Question: I may not be an SQL expert, but when doing performance tests, I have seen that EF6 (Code-First) generates the following statement:
'''
SELECT
[UnionAll3].[C2] AS [C1],
[UnionAll3].[C3] AS [C2],
[UnionAll3].[C4] AS [C3],
[UnionAll3].[C5] AS [C4],
[UnionAll3].[C6] AS [C5],
[UnionAll3].[C7] AS [C6],
[UnionAll3].[C8] AS [C7],
[UnionAll3].[C1] AS [C8],
[UnionAll3].[C9] AS [C9],
[UnionAll3].[C10] AS [C10],
[UnionAll3].[C11] AS [C11],
[UnionAll3].[C12] AS [C12],
[UnionAll3].[C13] AS [C13],
[UnionAll3].[C14] AS [C14],
[UnionAll3].[C15] AS [C15],
[UnionAll3].[C16] AS [C16],
[UnionAll3].[C17] AS [C17],
[UnionAll3].[C18] AS [C18],
[UnionAll3].[C19] AS [C19],
[UnionAll3].[C20] AS [C20],
[UnionAll3].[C21] AS [C21],
[UnionAll3].[C22] AS [C22],
[UnionAll3].[C23] AS [C23],
[UnionAll3].[C24] AS [C24],
[UnionAll3].[C25] AS [C25],
[UnionAll3].[C26] AS [C26],
[UnionAll3].[C27] AS [C27],
[UnionAll3].[C28] AS [C28],
[UnionAll3].[C29] AS [C29]
FROM (SELECT
[UnionAll2].[C1] AS [C1],
[UnionAll2].[C2] AS [C2],
[UnionAll2].[C3] AS [C3],
[UnionAll2].[C4] AS [C4],
[UnionAll2].[C5] AS [C5],
[UnionAll2].[C6] AS [C6],
[UnionAll2].[C7] AS [C7],
[UnionAll2].[C8] AS [C8],
[UnionAll2].[C9] AS [C9],
[UnionAll2].[C10] AS [C10],
[UnionAll2].[C11] AS [C11],
[UnionAll2].[C12] AS [C12],
[UnionAll2].[C13] AS [C13],
[UnionAll2].[C14] AS [C14],
[UnionAll2].[C15] AS [C15],
[UnionAll2].[C16] AS [C16],
[UnionAll2].[C17] AS [C17],
[UnionAll2].[C18] AS [C18],
[UnionAll2].[C19] AS [C19],
[UnionAll2].[C20] AS [C20],
[UnionAll2].[C21] AS [C21],
[UnionAll2].[C22] AS [C22],
[UnionAll2].[C23] AS [C23],
[UnionAll2].[C24] AS [C24],
[UnionAll2].[C25] AS [C25],
[UnionAll2].[C26] AS [C26],
[UnionAll2].[C27] AS [C27],
[UnionAll2].[C28] AS [C28],
[UnionAll2].[C29] AS [C29]
FROM (SELECT
[UnionAll1].[C1] AS [C1],
[UnionAll1].[Id] AS [C2],
[UnionAll1].[Id1] AS [C3],
[UnionAll1].[Ident] AS [C4],
[UnionAll1].[DescriptionLong] AS [C5],
[UnionAll1].[DescriptionShort1] AS [C6],
[UnionAll1].[DescriptionShort2] AS [C7],
[UnionAll1].[ArticleGroup] AS [C8],
[UnionAll1].[Id2] AS [C9],
[UnionAll1].[Id3] AS [C10],
[UnionAll1].[Barcode] AS [C11],
[UnionAll1].[Amount] AS [C12],
[UnionAll1].[StorageLocation] AS [C13],
[UnionAll1].[Article_Id] AS [C14],
[UnionAll1].[C2] AS [C15],
[UnionAll1].[C3] AS [C16],
[UnionAll1].[C4] AS [C17],
[UnionAll1].[C5] AS [C18],
[UnionAll1].[C6] AS [C19],
[UnionAll1].[C7] AS [C20],
[UnionAll1].[C8] AS [C21],
[UnionAll1].[C9] AS [C22],
[UnionAll1].[C10] AS [C23],
[UnionAll1].[C11] AS [C24],
[UnionAll1].[C12] AS [C25],
[UnionAll1].[C13] AS [C26],
[UnionAll1].[C14] AS [C27],
[UnionAll1].[C15] AS [C28],
[UnionAll1].[C16] AS [C29]
FROM (SELECT
CASE WHEN ([Extent2].[Id] IS NULL) THEN CAST(NULL AS int) ELSE 1 END AS [C1],
[Extent1].[Id] AS [Id],
[Extent1].[Id] AS [Id1],
[Extent1].[Ident] AS [Ident],
[Extent1].[DescriptionLong] AS [DescriptionLong],
[Extent1].[DescriptionShort1] AS [DescriptionShort1],
[Extent1].[DescriptionShort2] AS [DescriptionShort2],
[Extent1].[ArticleGroup] AS [ArticleGroup],
[Extent2].[Id] AS [Id2],
[Extent2].[Id] AS [Id3],
[Extent2].[Barcode] AS [Barcode],
[Extent2].[Amount] AS [Amount],
[Extent2].[StorageLocation] AS [StorageLocation],
[Extent2].[Article_Id] AS [Article_Id],
CAST(NULL AS int) AS [C2],
CAST(NULL AS int) AS [C3],
CAST(NULL AS int) AS [C4],
CAST(NULL AS decimal(18,2)) AS [C5],
CAST(NULL AS int) AS [C6],
CAST(NULL AS int) AS [C7],
CAST(NULL AS int) AS [C8],
CAST(NULL AS int) AS [C9],
CAST(NULL AS decimal(18,2)) AS [C10],
CAST(NULL AS datetime2) AS [C11],
CAST(NULL AS int) AS [C12],
CAST(NULL AS int) AS [C13],
CAST(NULL AS int) AS [C14],
CAST(NULL AS varchar(1)) AS [C15],
CAST(NULL AS int) AS [C16]
FROM [dbo].[Articles] AS [Extent1]
LEFT OUTER JOIN [dbo].[Batches] AS [Extent2] ON [Extent1].[Id] = [Extent2].[Article_Id]
UNION ALL
SELECT
2 AS [C1],
[Extent3].[Id] AS [Id],
[Extent3].[Id] AS [Id1],
[Extent3].[Ident] AS [Ident],
[Extent3].[DescriptionLong] AS [DescriptionLong],
[Extent3].[DescriptionShort1] AS [DescriptionShort1],
[Extent3].[DescriptionShort2] AS [DescriptionShort2],
[Extent3].[ArticleGroup] AS [ArticleGroup],
CAST(NULL AS int) AS [C2],
CAST(NULL AS int) AS [C3],
CAST(NULL AS varchar(1)) AS [C4],
CAST(NULL AS decimal(18,2)) AS [C5],
CAST(NULL AS int) AS [C6],
CAST(NULL AS int) AS [C7],
[Extent4].[Id] AS [Id2],
[Extent4].[Id] AS [Id3],
[Extent4].[Amount] AS [Amount],
[Extent4].[PricePerUncorrectedUnit] AS [PricePerUncorrectedUnit],
[Extent4].[Type] AS [Type],
[Extent4].[Article_Id] AS [Article_Id],
CAST(NULL AS int) AS [C8],
CAST(NULL AS int) AS [C9],
CAST(NULL AS decimal(18,2)) AS [C10],
CAST(NULL AS datetime2) AS [C11],
CAST(NULL AS int) AS [C12],
CAST(NULL AS int) AS [C13],
CAST(NULL AS int) AS [C14],
CAST(NULL AS varchar(1)) AS [C15],
CAST(NULL AS int) AS [C16]
FROM [dbo].[Articles] AS [Extent3]
INNER JOIN [dbo].[ScalePrices] AS [Extent4] ON [Extent3].[Id] = [Extent4].[Article_Id]) AS [UnionAll1]
UNION ALL
SELECT
3 AS [C1],
[Extent5].[Id] AS [Id],
[Extent5].[Id] AS [Id1],
[Extent5].[Ident] AS [Ident],
[Extent5].[DescriptionLong] AS [DescriptionLong],
[Extent5].[DescriptionShort1] AS [DescriptionShort1],
[Extent5].[DescriptionShort2] AS [DescriptionShort2],
[Extent5].[ArticleGroup] AS [ArticleGroup],
CAST(NULL AS int) AS [C2],
CAST(NULL AS int) AS [C3],
CAST(NULL AS varchar(1)) AS [C4],
CAST(NULL AS decimal(18,2)) AS [C5],
CAST(NULL AS int) AS [C6],
CAST(NULL AS int) AS [C7],
CAST(NULL AS int) AS [C8],
CAST(NULL AS int) AS [C9],
CAST(NULL AS int) AS [C10],
CAST(NULL AS decimal(18,2)) AS [C11],
CAST(NULL AS int) AS [C12],
CAST(NULL AS int) AS [C13],
[Extent6].[Id] AS [Id2],
[Extent6].[Id] AS [Id3],
[Extent6].[Amount] AS [Amount],
[Extent6].[Date] AS [Date],
[Extent6].[Article_Id] AS [Article_Id],
CAST(NULL AS int) AS [C14],
CAST(NULL AS int) AS [C15],
CAST(NULL AS varchar(1)) AS [C16],
CAST(NULL AS int) AS [C17]
FROM [dbo].[Articles] AS [Extent5]
INNER JOIN [dbo].[Demands] AS [Extent6] ON [Extent5].[Id] = [Extent6].[Article_Id]) AS [UnionAll2]
UNION ALL
SELECT
4 AS [C1],
[Extent7].[Id] AS [Id],
[Extent7].[Id] AS [Id1],
[Extent7].[Ident] AS [Ident],
[Extent7].[DescriptionLong] AS [DescriptionLong],
[Extent7].[DescriptionShort1] AS [DescriptionShort1],
[Extent7].[DescriptionShort2] AS [DescriptionShort2],
[Extent7].[ArticleGroup] AS [ArticleGroup],
CAST(NULL AS int) AS [C2],
CAST(NULL AS int) AS [C3],
CAST(NULL AS varchar(1)) AS [C4],
CAST(NULL AS decimal(18,2)) AS [C5],
CAST(NULL AS int) AS [C6],
CAST(NULL AS int) AS [C7],
CAST(NULL AS int) AS [C8],
CAST(NULL AS int) AS [C9],
CAST(NULL AS int) AS [C10],
CAST(NULL AS decimal(18,2)) AS [C11],
CAST(NULL AS int) AS [C12],
CAST(NULL AS int) AS [C13],
CAST(NULL AS int) AS [C14],
CAST(NULL AS int) AS [C15],
CAST(NULL AS decimal(18,2)) AS [C16],
CAST(NULL AS datetime2) AS [C17],
CAST(NULL AS int) AS [C18],
[Extent8].[ProjectUsageId] AS [ProjectUsageId],
[Extent8].[ProjectUsageId] AS [ProjectUsageId1],
[Extent8].[ProjectUsageName] AS [ProjectUsageName],
[Extent8].[Article_Id] AS [Article_Id]
FROM [dbo].[Articles] AS [Extent7]
INNER JOIN [dbo].[ProjectUsages] AS [Extent8] ON [Extent7].[Id] = [Extent8].[Article_Id]) AS [UnionAll3]
ORDER BY [UnionAll3].[C3] ASC, [UnionAll3].[C1] ASC
'''
I cannot believe that this is in any way efficient when it's just supposed to fetch data from 5 tables (which can be nicely joined and have primary keys + relationships defined). The following is the statement which leads to this SQL statement:
'''
IQueryable<Article> articles = context.Articles
.Include("Batches")
.Include("ScalePrices")
.Include("Demands")
.Include("ProjectUsages");
var actualQuery = context.Articles.Where(d => d.DescriptionLong.Contains(searchTermList[0]) || d.Ident.Contains(searchTermList[0]));
'''
The tables are defined as follows (example):
'''
[Table("Articles")]
public class Article
{
[Key]
public int Id { get; set; }
[Display(Name = "Article", ResourceType = typeof(Resources))]
[StringLength(32), Required]
public string Ident { get; set; }
[Display(Name = "Description", ResourceType = typeof(Resources))]
[StringLength(4000)]
public string DescriptionLong { get; set; }
}
[Serializable]
[Table ("Batches")]
public class ArticleBatch
{
[Key]
public int Id { get; set; }
[StringLength(32)]
public string Barcode { get; set; }
public decimal Amount { get; set; }
public ArticleStorageLocation StorageLocation { get; set; }
public override string ToString()
{
return String.Format("{0} ({1}/{2})", Barcode, Amount, StorageLocation);
}
}
'''
The DbContext looks like this:
'''
public class ArticleDataDbContext : DbContext
{
public ArticleDataDbContext(string connectionString) : base(connectionString)
{
Database.SetInitializer(new CreateDatabaseIfNotExists<ArticleDataDbContext>());
this.Configuration.LazyLoadingEnabled = false;
this.Configuration.ProxyCreationEnabled = false;
}
public DbSet<Article> Articles { get; set; }
public DbSet<ArticleBatch> Batches { get; set; }
public DbSet<ArticleDemand> Demands { get; set; }
public DbSet<ArticleScalePrice> ScalePrices { get; set; }
public DbSet<ProjectUsage> ProjectUsages { get; set; }
protected override void OnModelCreating(DbModelBuilder modelBuilder)
{
modelBuilder.Entity<Article>().HasMany(d => d.Batches).WithRequired();
modelBuilder.Entity<Article>().HasMany(d => d.Demands).WithRequired();
modelBuilder.Entity<Article>().HasMany(d => d.ScalePrices).WithRequired();
modelBuilder.Entity<Article>().HasMany(d => d.ProjectUsages).WithRequired();
}
}
'''
This is a diagram of the ER Model from within SQL Management Studio:

Do you have any idea if this statement is "correct" or if it is completely nonsense. What am I doing wrong?
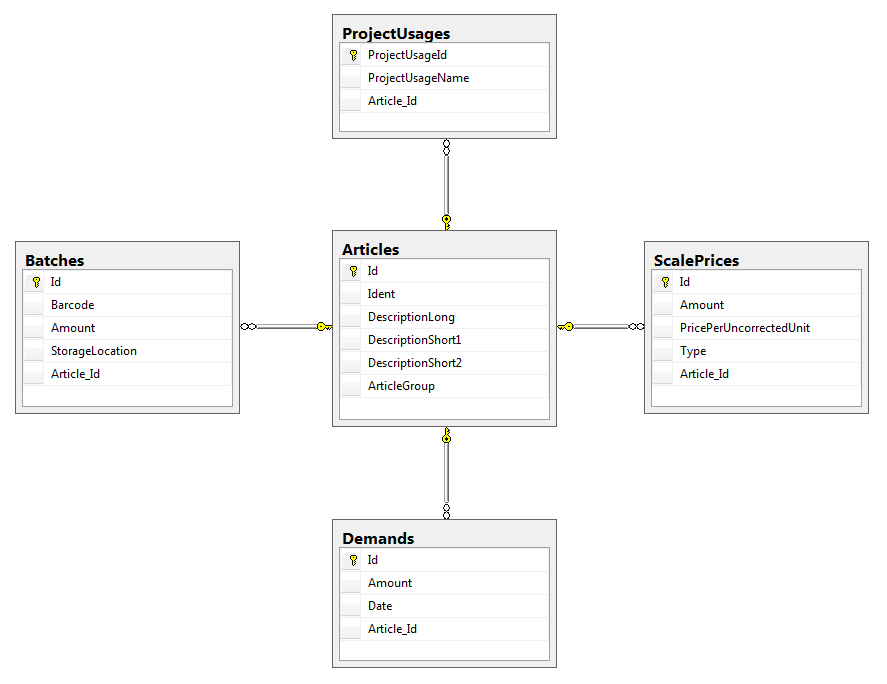
Answer: Entity Framework creates such a complex query, because the simple query returns a of duplicate data. Suppose each sub-table contains 10 records for a specific article, and suppose you left-join all four sub-tables on article ID. You've now got a result set of 10*10*10*10 = 10000 rows. Entity Framework's query gives only 1+10+10+10+10=41 rows, but still gives you all the data you asked for.
Per the comments, if the query does cause performance problems, you can split it into multiple separate simpler queries:
'''
var articles = context.Articles.Where(d =>
d.DescriptionLong.Contains(searchTermList[0])
|| d.Ident.Contains(searchTermList[0])).ToList();
// Either loop, or find one specific article for which
// you want to load the details. I'll use a loop.
foreach (var article in articles) {
article.Batches.Load();
article.ScalePrices.Load();
article.Demands.Load();
article.ProjectUsages.Load();
}
'''
You can even wrap this in a serializable/snapshot transaction to ensure data consistency.